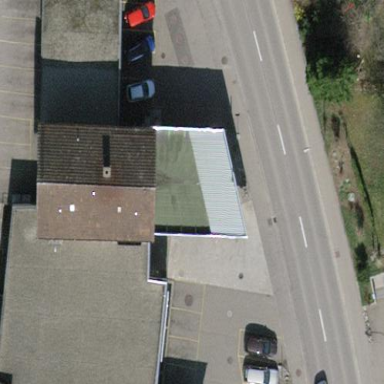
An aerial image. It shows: View of roof of building.